Question: Please help me to write a select query using to pivot my table as below
My table structure

And required result structure
>
## StoryLineID PlotID StoryLine Question
'''
1 1 01 question 1
1 1 02 question 2
1 1 03 question 3
1 1 04 question 4
1 1 05 question 5
'''
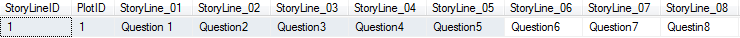
Answer: Try this one -
'''
DECLARE @temp TABLE
(
ID INT
, PlotID INT
, StoryLine_01 VARCHAR(10)
, StoryLine_02 VARCHAR(10)
, StoryLine_03 VARCHAR(10)
, StoryLine_04 VARCHAR(10)
, StoryLine_05 VARCHAR(10)
)
INSERT INTO @temp
VALUES
(1, 3, 'Q1', 'Q2', 'Q3', 'Q4', 'Q5'),
(2, 4, 'Q1', 'Q2', 'Q3', 'Q4', 'Q5')
SELECT
ID
, PlotID
, StoryLine = RIGHT(StoryLine, 2)
, Question
FROM @temp
UNPIVOT
(
Question FOR StoryLine IN (
StoryLine_01, StoryLine_02,
StoryLine_03, StoryLine_04,
StoryLine_05
)
) unpvt
'''
'''
IF OBJECT_ID (N'dbo.temp') IS NOT NULL
DROP TABLE dbo.temp
CREATE TABLE dbo.temp
(
ID INT
, PlotID INT , StoryLine_01 VARCHAR(10)
, StoryLine_02 VARCHAR(10), StoryLine_03 VARCHAR(10)
, StoryLine_04 VARCHAR(10), StoryLine_05 VARCHAR(10)
)
INSERT INTO dbo.temp
VALUES (1, 3, 'Q1', 'Q2', 'Q3', 'Q4', 'Q5'), (2, 4, 'Q1', 'Q2', 'Q3', 'Q4', 'Q5')
DECLARE @SQL NVARCHAR(MAX)
SELECT @SQL = '
SELECT
ID
, PlotID
, StoryLine = RIGHT(StoryLine, 2)
, Question
FROM dbo.temp
UNPIVOT (
Question FOR StoryLine IN (
' + STUFF((
SELECT ', ' + name
FROM sys.columns WITH(NOWAIT)
WHERE [object_id] = OBJECT_ID('dbo.temp')
AND name LIKE 'StoryLine_%'
FOR XML PATH(''), TYPE).value('.', 'VARCHAR(MAX)'), 1, 2, '') +
')
) unpvt'
EXEC sys.sp_executesql @SQL
'''
Output -
'''
ID PlotID StoryLine Question
----------- ----------- --------- ----------
1 3 01 Q1
1 3 02 Q2
1 3 03 Q3
1 3 04 Q4
1 3 05 Q5
2 4 01 Q1
2 4 02 Q2
2 4 03 Q3
2 4 04 Q4
2 4 05 Q5
'''